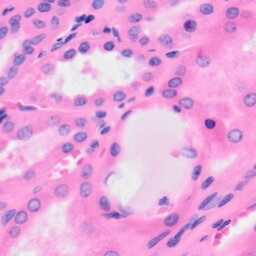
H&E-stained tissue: Kidney